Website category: university
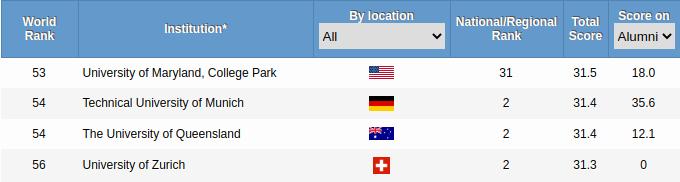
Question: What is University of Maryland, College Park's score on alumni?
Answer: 18.0

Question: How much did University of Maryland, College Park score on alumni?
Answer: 18.0

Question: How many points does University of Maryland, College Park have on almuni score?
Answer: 18.0

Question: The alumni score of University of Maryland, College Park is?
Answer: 18.0

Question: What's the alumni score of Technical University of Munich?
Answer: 35.6

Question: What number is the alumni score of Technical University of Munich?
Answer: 35.6

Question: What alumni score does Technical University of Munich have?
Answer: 35.6

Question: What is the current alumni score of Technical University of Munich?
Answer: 35.6

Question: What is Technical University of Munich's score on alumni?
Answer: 35.6

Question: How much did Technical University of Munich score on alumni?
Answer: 35.6

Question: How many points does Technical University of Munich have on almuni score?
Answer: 35.6

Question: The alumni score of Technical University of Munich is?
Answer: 35.6

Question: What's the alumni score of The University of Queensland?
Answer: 12.1

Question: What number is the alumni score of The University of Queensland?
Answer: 12.1

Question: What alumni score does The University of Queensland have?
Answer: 12.1

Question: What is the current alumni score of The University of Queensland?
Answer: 12.1

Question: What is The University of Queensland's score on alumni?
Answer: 12.1

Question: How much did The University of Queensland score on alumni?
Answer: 12.1

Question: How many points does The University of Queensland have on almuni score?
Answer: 12.1

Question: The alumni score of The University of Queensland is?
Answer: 12.1

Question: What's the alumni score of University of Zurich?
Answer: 0

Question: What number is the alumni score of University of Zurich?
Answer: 0

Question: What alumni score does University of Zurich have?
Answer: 0

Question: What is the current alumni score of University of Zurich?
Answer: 0

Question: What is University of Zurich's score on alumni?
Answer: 0

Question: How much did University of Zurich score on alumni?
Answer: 0

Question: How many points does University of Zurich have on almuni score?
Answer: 0

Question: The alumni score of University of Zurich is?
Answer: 0

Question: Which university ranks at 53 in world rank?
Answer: University of Maryland, College Park

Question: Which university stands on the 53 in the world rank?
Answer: University of Maryland, College Park

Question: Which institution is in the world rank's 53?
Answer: University of Maryland, College Park

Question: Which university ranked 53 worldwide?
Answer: University of Maryland, College Park

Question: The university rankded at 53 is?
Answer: University of Maryland, College Park

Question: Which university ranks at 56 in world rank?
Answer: University of Zurich

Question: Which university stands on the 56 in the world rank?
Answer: University of Zurich

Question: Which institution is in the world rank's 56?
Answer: University of Zurich

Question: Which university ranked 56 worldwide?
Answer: University of Zurich

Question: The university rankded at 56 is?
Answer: University of Zurich

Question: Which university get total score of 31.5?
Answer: University of Maryland, College Park

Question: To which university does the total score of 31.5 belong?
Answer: University of Maryland, College Park

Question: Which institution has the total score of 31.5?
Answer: University of Maryland, College Park

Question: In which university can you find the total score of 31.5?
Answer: University of Maryland, College Park

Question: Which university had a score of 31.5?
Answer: University of Maryland, College Park

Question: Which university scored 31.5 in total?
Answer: University of Maryland, College Park

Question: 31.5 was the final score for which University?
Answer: University of Maryland, College Park

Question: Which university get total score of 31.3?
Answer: University of Zurich

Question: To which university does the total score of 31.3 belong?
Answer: University of Zurich

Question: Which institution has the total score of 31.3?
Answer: University of Zurich

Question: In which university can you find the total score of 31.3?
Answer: University of Zurich

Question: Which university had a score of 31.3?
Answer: University of Zurich

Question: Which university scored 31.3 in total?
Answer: University of Zurich

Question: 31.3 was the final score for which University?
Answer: University of Zurich

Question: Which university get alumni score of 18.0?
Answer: University of Maryland, College Park

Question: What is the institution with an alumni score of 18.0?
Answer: University of Maryland, College Park

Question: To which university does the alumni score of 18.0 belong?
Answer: University of Maryland, College Park

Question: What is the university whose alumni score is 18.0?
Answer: University of Maryland, College Park

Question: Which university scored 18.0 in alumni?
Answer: University of Maryland, College Park

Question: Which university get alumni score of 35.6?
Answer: Technical University of Munich

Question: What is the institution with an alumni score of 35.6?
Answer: Technical University of Munich

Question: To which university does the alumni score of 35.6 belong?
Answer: Technical University of Munich

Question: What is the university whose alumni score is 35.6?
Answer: Technical University of Munich

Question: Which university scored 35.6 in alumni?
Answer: Technical University of Munich

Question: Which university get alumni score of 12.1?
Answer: The University of Queensland

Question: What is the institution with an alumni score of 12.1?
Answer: The University of Queensland